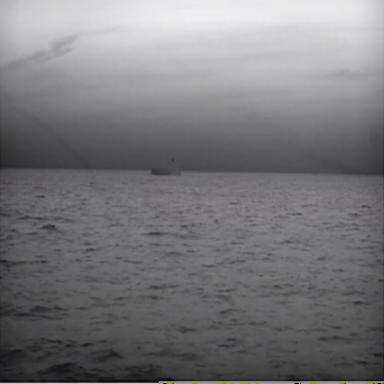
There is a liner in the infrared image.